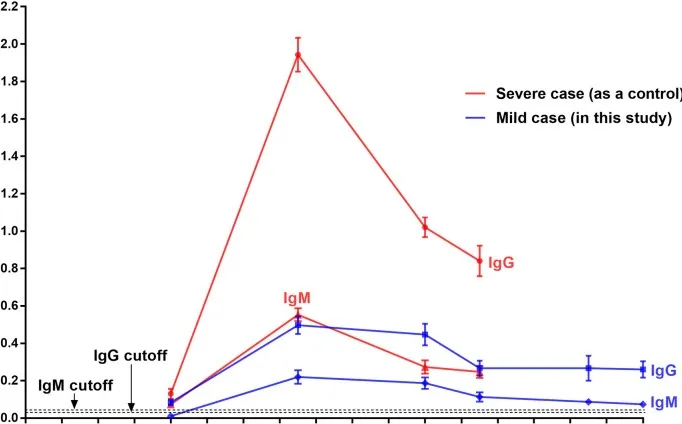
Serological assays of IgG and IgM specific to SARS-CoV-2 of a mild COVID-19 patient, with a severe COVID-19 case as the control. The presence and concentration of IgM and IgG targeting SARS-CoV-2 were measured using a fluorescent immunochromatography detection kit specific to the IgM and IgG against SARS-CoV-2. The cutoff values for IgG and IgM detection were 0.057 and 0.067, respectively.
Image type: pathology (immunostaining)